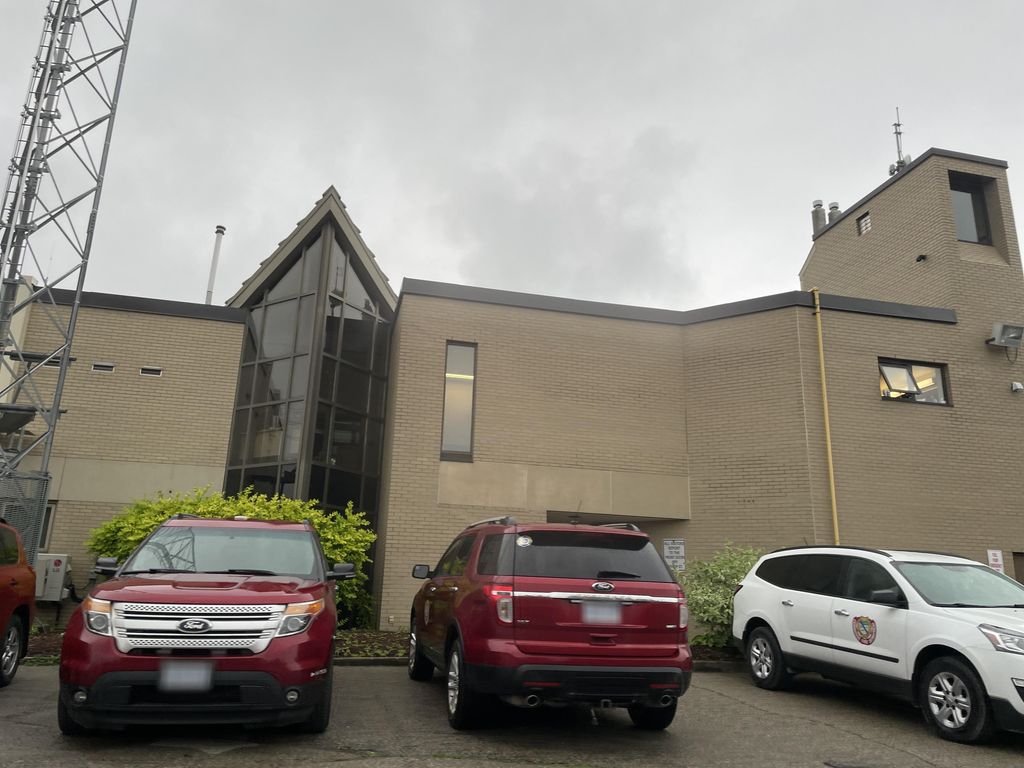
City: kitchener-waterloo